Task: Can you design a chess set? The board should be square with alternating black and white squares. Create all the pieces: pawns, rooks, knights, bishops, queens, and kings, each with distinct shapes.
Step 772:
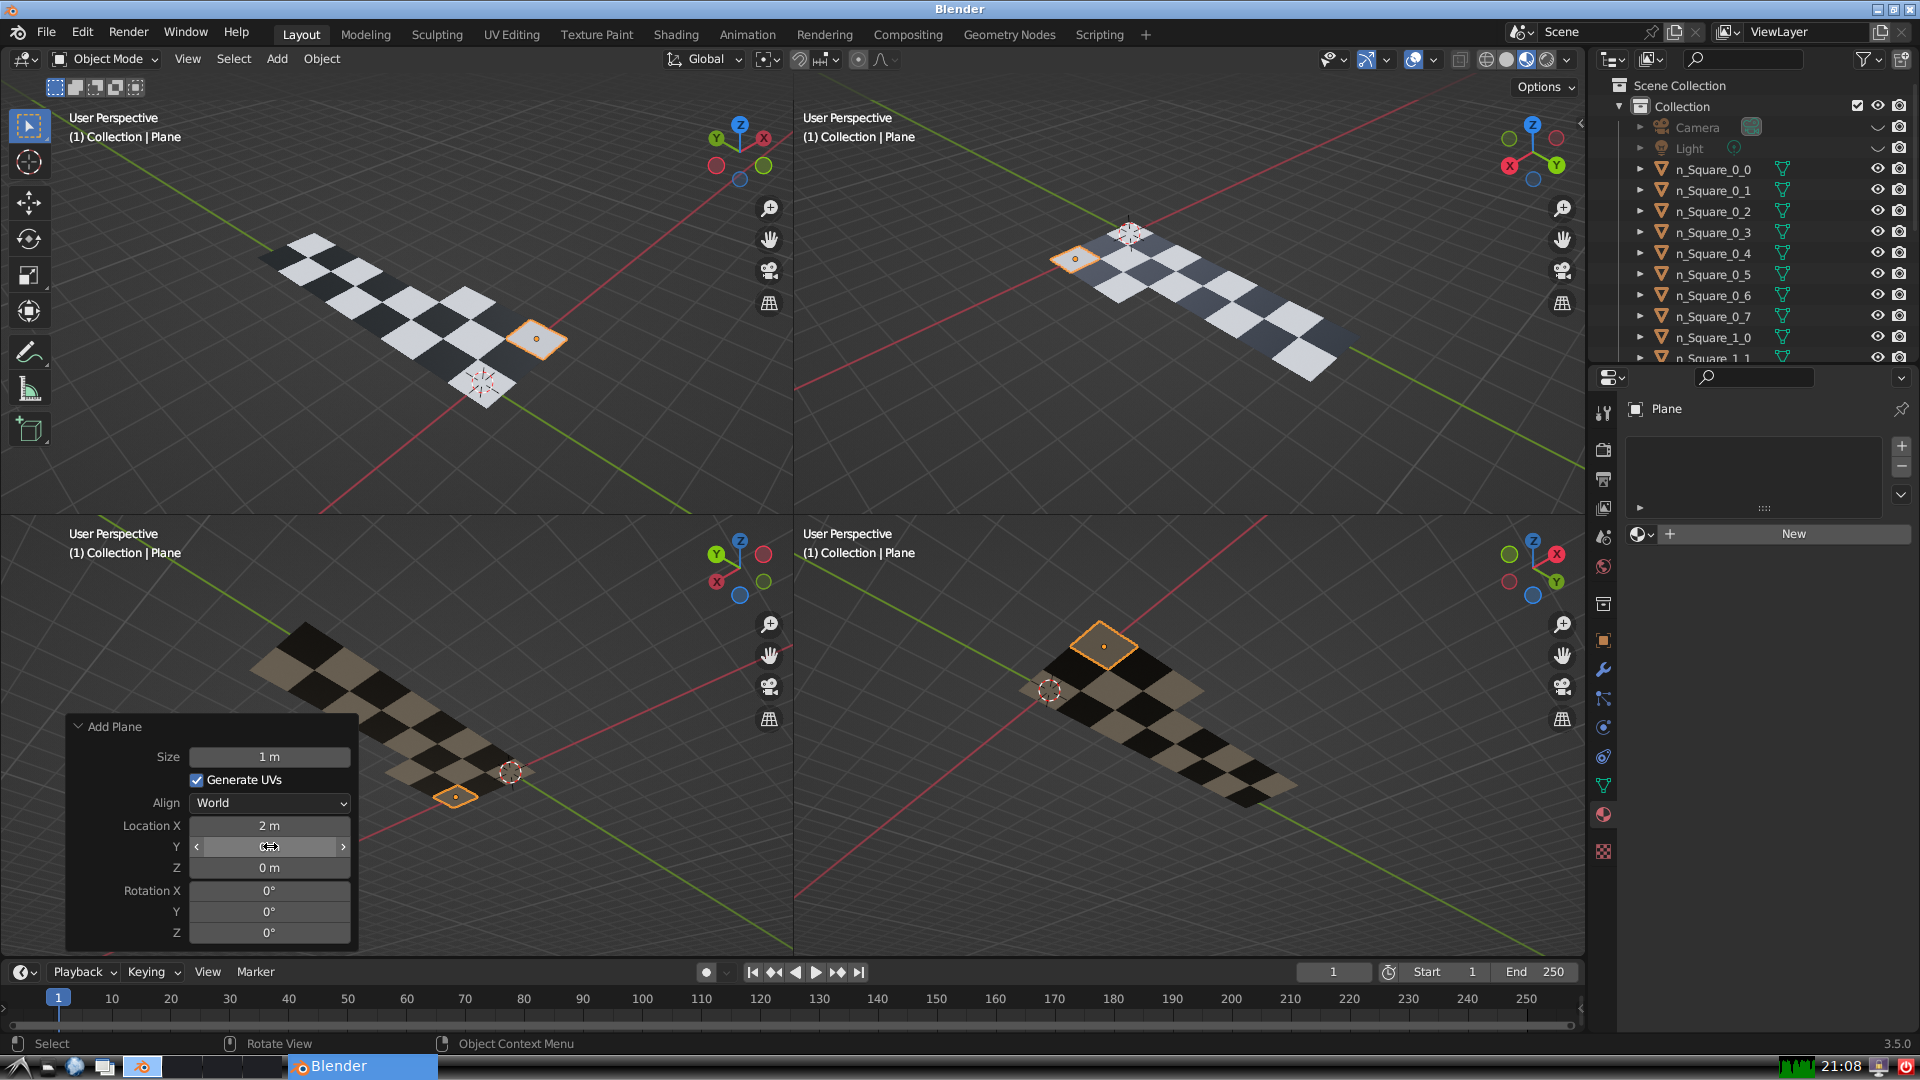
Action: click: no